Field crop: tomato
Growth stage: 1
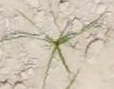
Species: cyperus